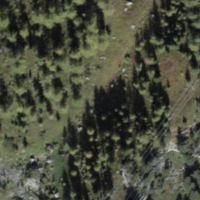
EUNIS habitat code: 23
Species observed at this site:
Dactylorhiza viridis